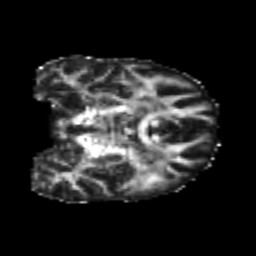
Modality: FA
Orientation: coronal
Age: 24
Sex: male
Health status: healthy
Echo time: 0.074 s